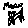
Label: cat